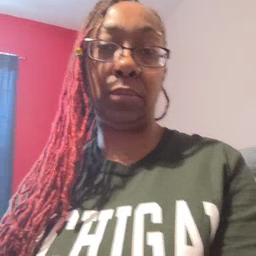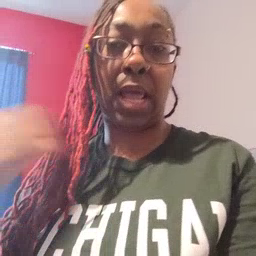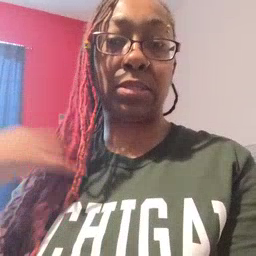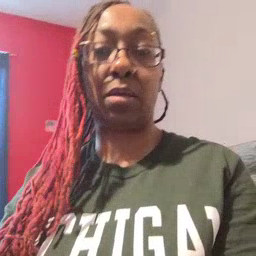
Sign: outside